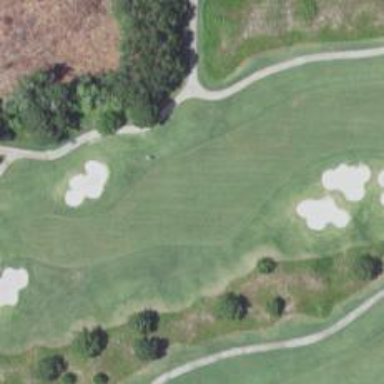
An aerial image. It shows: View of golf hole.